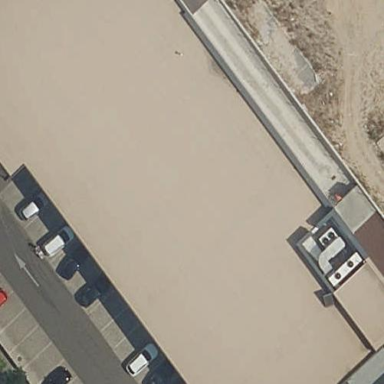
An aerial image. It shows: Retail building housing supermarket.